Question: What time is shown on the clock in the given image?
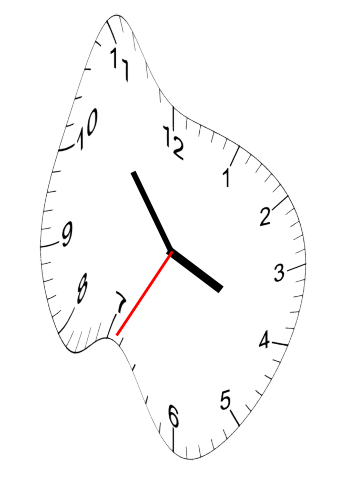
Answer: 03:53:35